Question: I just started doing a 'navbar' and there is a space before first item and I can't get delete it. I tried with 'margin' 0 and 'padding' 0 on '.navbar a', didn't work
I'm sure I'm missing something :D
'''
.navbar {
list-style-type: none;
background-color: black;
display: flex;
justify-content: flex-start;
align-items: center;
margin: 0;
height: 50px;
}
.navbar a {
text-decoration: none;
color: gray;
padding: 17px;
transition: background-color 0.5s linear;
}
.navbar a:hover {
background-color: green;
color: honeydew;
}
body {
margin: 0;
}
'''
'''
<header>
<nav>
<ul class='navbar'>
<li><a href='#home'>Home</a></li>
<li><a href='#download'>Download</a></li>
<li><a href='#register'>Register</a></li>
<li><a href='#contact'>Contact</a></li>
<li><a href='#FAQ'>FAQ</a></li>
</ul>
</nav>
</header>
'''

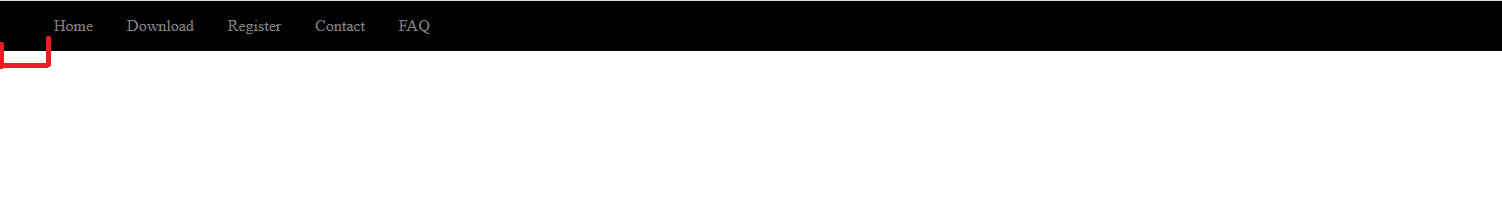
Answer: Add 'padding: 0;' to .navbar in your style.
The space is created by the 'ul' element, not the 'li'elements.
'''
.navbar {
list-style-type: none;
background-color: black;
display: flex;
justify-content: flex-start;
align-items: center;
margin: 0;
height: 50px;
padding: 0; /* <--- here */
}
'''